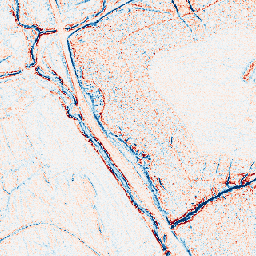
Category: edge_preserving
Decomposition family: anisotropic_diffusion
Decomposition parameters: iterations: 5
kappa: 30
gamma: 0.1
Upsampling method: nearest
Upsampling parameters: scale: 8
Upsampling scale: 8